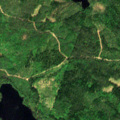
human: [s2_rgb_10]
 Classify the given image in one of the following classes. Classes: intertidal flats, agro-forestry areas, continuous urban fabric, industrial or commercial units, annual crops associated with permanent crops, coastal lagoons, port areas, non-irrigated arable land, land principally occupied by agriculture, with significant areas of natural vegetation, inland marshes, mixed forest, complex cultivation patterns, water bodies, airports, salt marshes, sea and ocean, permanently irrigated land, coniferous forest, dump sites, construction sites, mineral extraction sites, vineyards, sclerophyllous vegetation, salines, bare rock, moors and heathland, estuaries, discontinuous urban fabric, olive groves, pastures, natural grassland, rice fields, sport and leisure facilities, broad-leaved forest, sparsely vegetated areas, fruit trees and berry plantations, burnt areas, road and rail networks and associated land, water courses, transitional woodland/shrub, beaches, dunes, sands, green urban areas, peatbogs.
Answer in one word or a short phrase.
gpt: coniferous forest, mixed forest, transitional woodland/shrub, water bodies